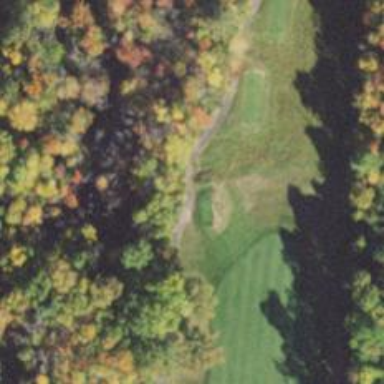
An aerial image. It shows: Golf cartpath that is also road path.